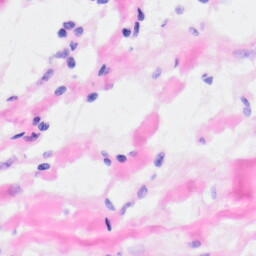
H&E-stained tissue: Kidney